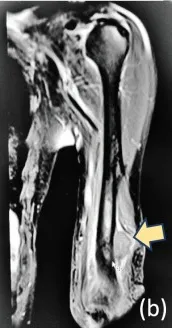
Sagittal.
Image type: radiology (mri)